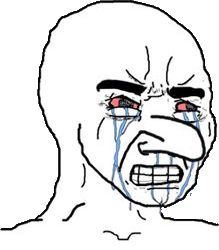
Label: 5_Crying_Wojak